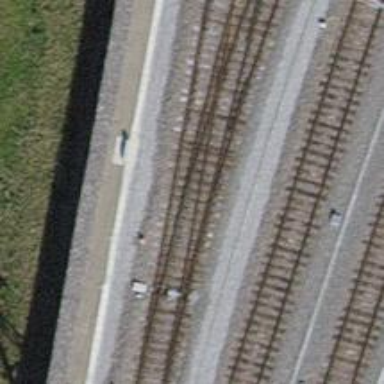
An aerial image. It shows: Railway switch.